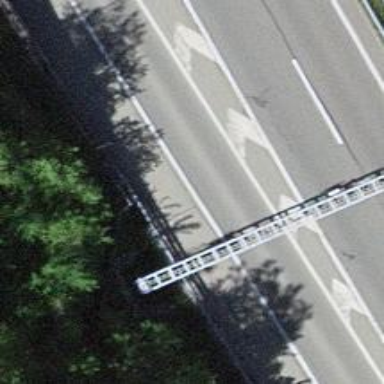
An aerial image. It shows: Gantry structure.